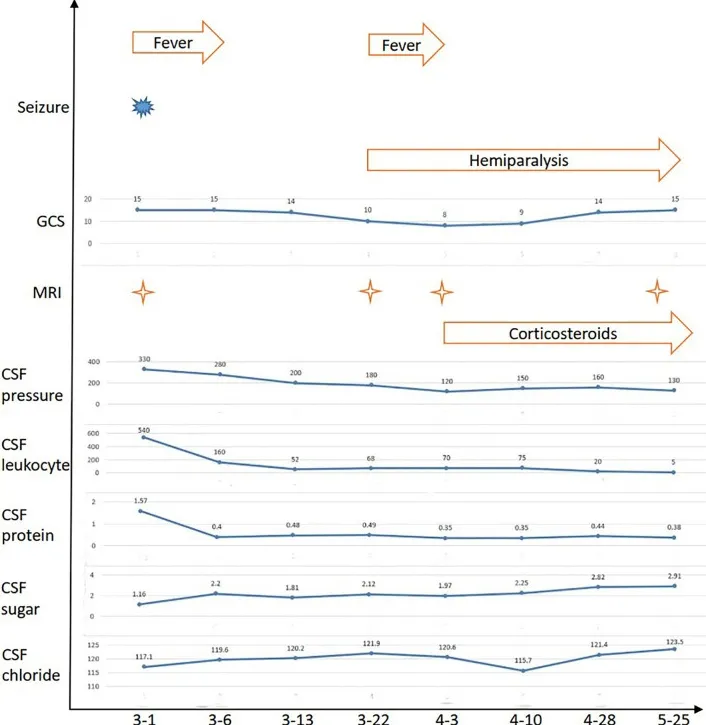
The clinical and CSF evolutions of the patient.
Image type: chart (chart)